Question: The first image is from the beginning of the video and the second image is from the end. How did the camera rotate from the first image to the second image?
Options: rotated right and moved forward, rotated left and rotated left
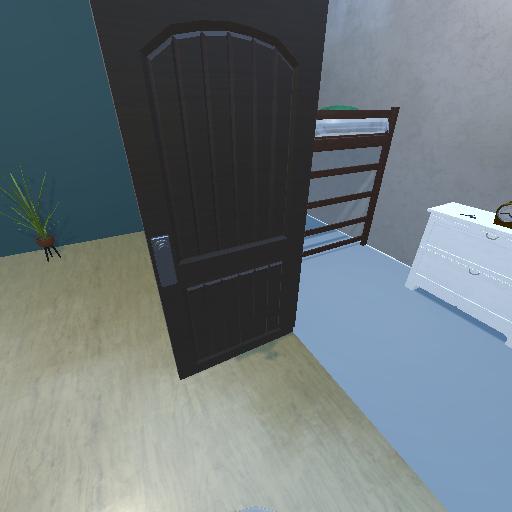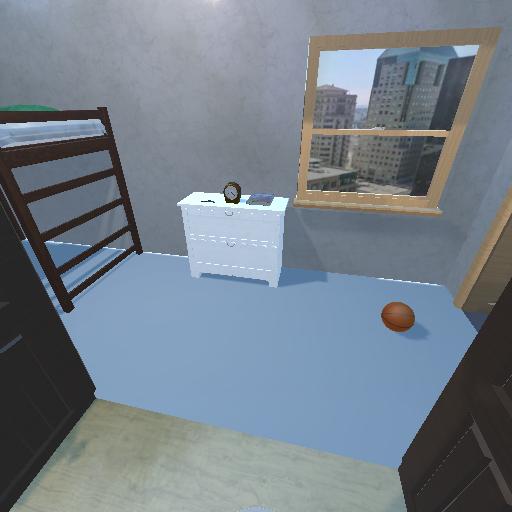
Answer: rotated right and moved forward